Interaction volume radius: 10 \u00c5
Interaction volume height: 15 \u00c5
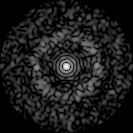
Disorder parameter: 0.8406